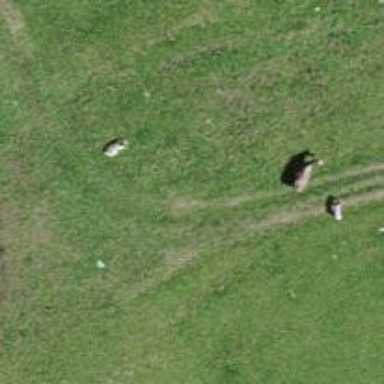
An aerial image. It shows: Grass track with grade4 quality surface.